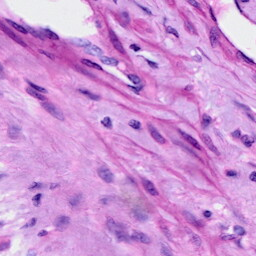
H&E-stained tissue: Cervix